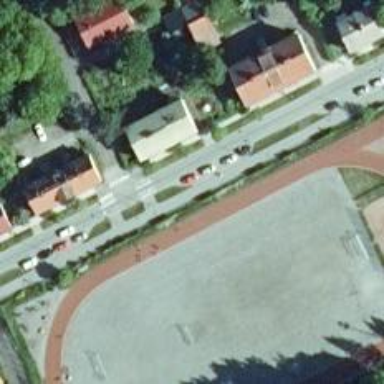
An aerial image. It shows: Marked road crossing.